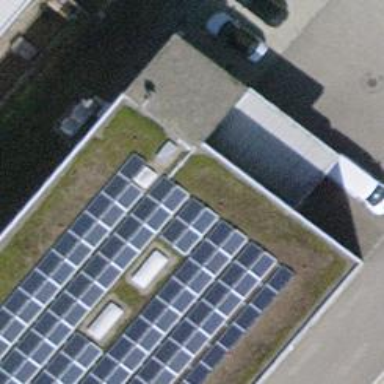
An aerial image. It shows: View of roof of building.